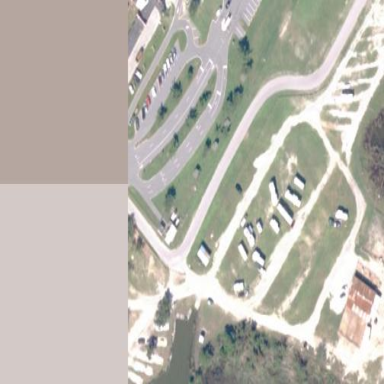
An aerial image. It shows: Caravan site with tents and caravans. The site includes sanitary dump station.